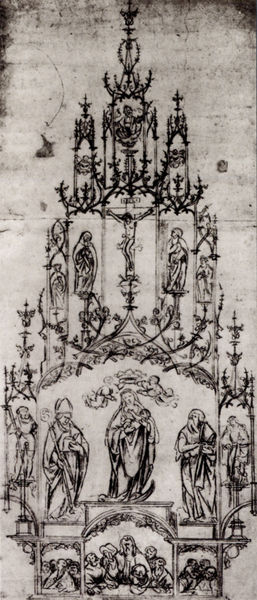
Titel: Altarriß des Hochaltars der ehemaligen Stiftskirche St. Kastulus in Moosburg
Standort: Ulm
Institution: Stadtarchiv
Schlagwörter: blätter, flügel, gott, schatten, weiß, frauen, menschen, fenster, frau, grau, hut, licht, männer, schwarz, skizze, zeichnung, wolke, leute, ornament, gericht, johannes, bild, kirche, figur, gewänder, kind, spitzen, blatt, pflanze, gotik, krone, engel, ranken, papier, studie, grafik, graphik, linien, figuren, bischof, kaiser, könig, papst, dekor, ornamente, verzierung, kerze, podest, zinnen, foto, bögen, kreuz, religion, dom, linear, druck, stich, schwarzweiß, herrscher, entwurf, münster, altar, hochaltar, kathedrale, kreuze, christus, jesus, kreuzigung, mittelalter, klerus, krönung, priester, kapelle, kruzifix, mitra, macht, heilige, heilig, maria, jesu, putti, petrus, auferstehung, anordnung, josef, insignien, szepter, gottesmutter, fialen, übereinander, kruez, gesprenge, altaraufsatz, retabel, gekreuzigter, schien, kleriker, jesue, nadonna, pln, jüngster tag, religös, dorne, chrisus